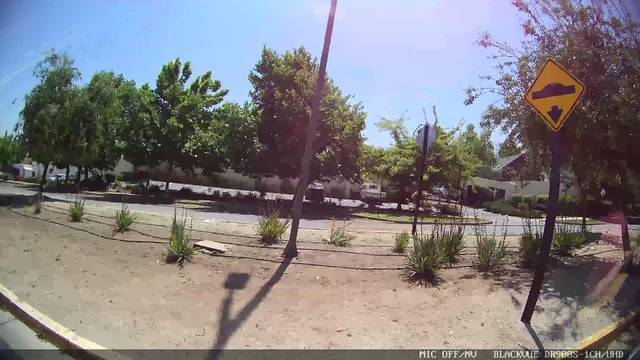
Region: Chile
Coordinates: -33.515, -70.528